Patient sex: M
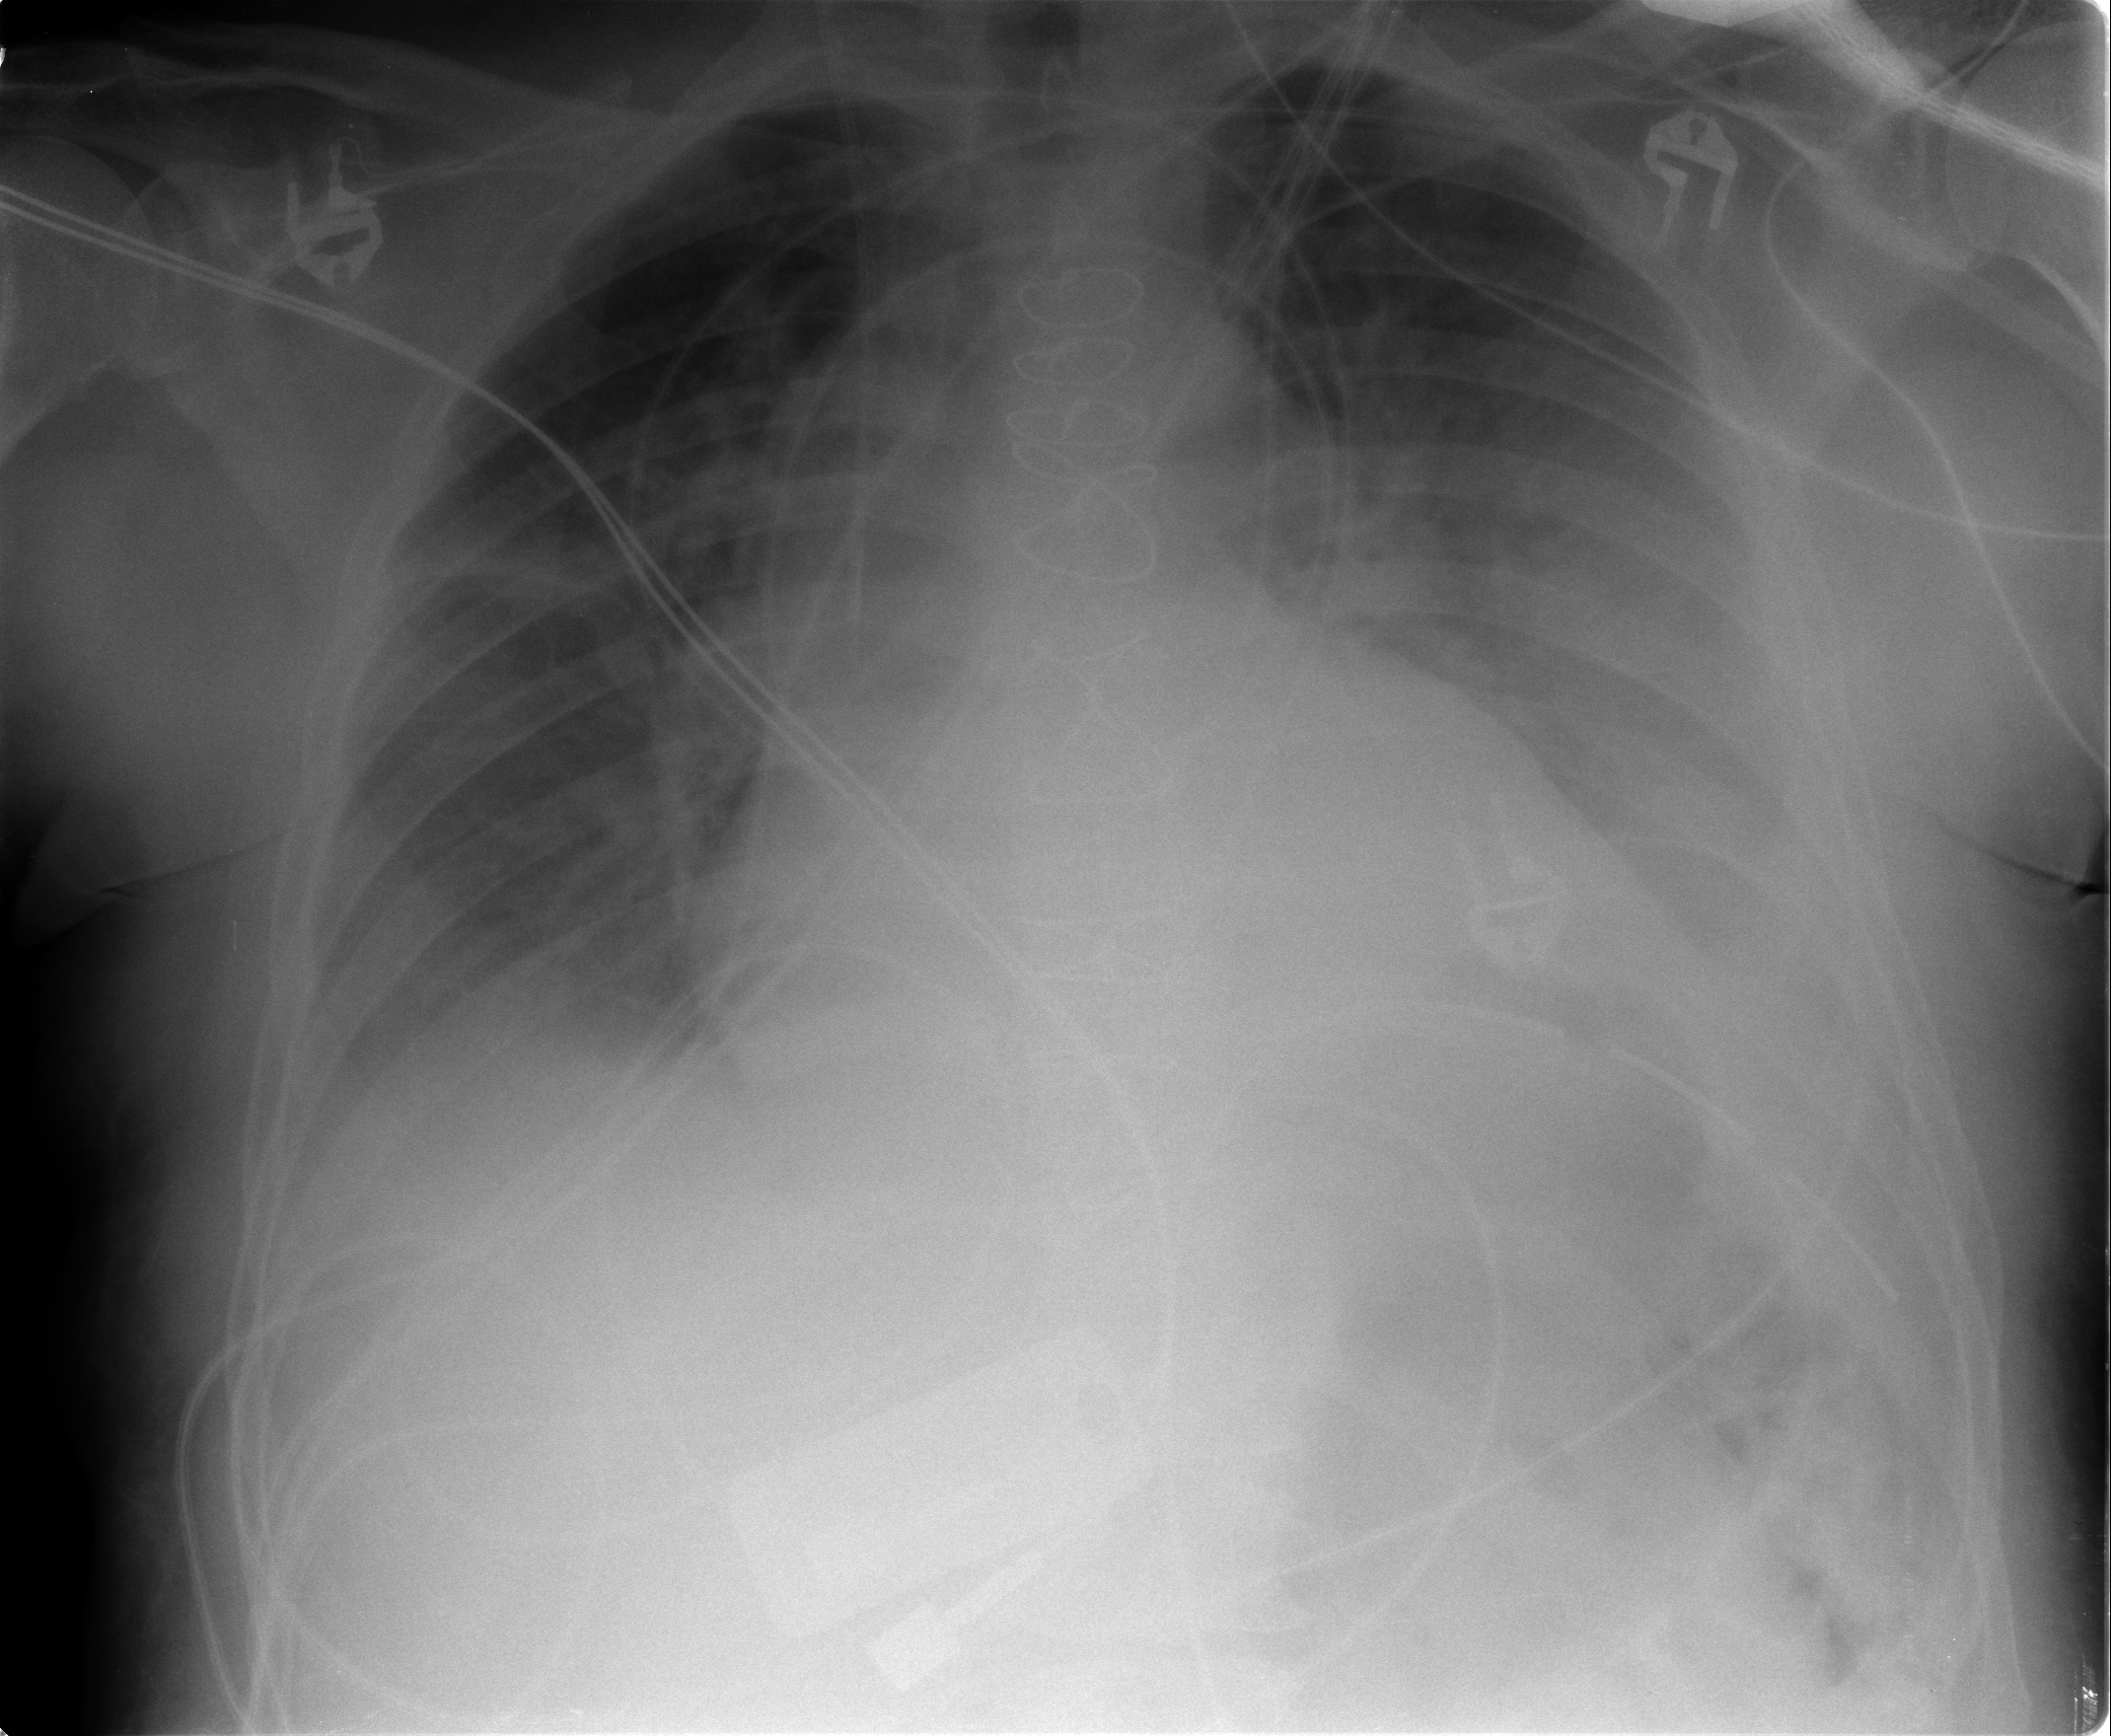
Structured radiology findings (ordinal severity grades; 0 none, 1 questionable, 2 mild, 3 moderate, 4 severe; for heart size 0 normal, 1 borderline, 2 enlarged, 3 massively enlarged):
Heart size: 2
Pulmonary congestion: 3
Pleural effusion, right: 2
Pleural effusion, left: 3
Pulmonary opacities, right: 1
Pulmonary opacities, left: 0
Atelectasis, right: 2
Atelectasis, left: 2